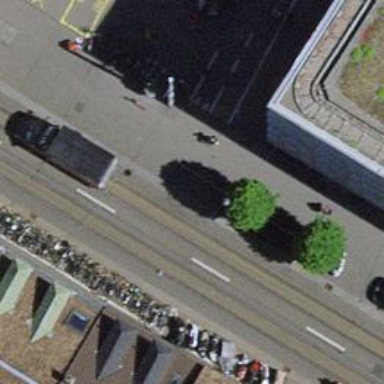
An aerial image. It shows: Asphalt cycleway with asphalt footway alongside it.